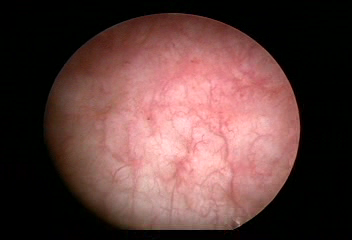
Modality: WLC
Class: Normal mucosa
Bladder cancer association: No